Question:
Initially I have user input decimal numbers (0 - 15), and I will turn that into binary numbers.
Say these numbers are written into a text file, as shown in the picture. These numbers are arranged by the numbers of 1's. The dash - is used to separate different groups of 1.
I have to read this file, and compare strings of one group with the all the strings in the group below, i.e., Group 1 with all the strings in group 2, and group 2 - group 3.
The deal is that, only one column of 0 / 1 difference is allowed, and that column is replaced by letter t. If more than one column of difference is encountered, write none.
So say group 2, 0001 with group 3, 0011, only the second column is different. however, 0010 and 0101 are two columns of difference.
The result will be written into another file.....
At the moment, when I am reading these strings, I am using vector . I came across bitset. What is important is that I have to access the character one at a time, meaning I have break the vector into vector . But it seems like there could be easier way to do it.
I even thought about a hash table - linked-list. Having group 1 assigned to H[0]. Each comparison is done as H[current-group] with H[current_group+1]. But beyond the first comparison (comparing 1's and 0's), the comparison beyond that will not work under this hash-linked way. So I gave up on that.
'''
#include <iostream>
#include <fstream>
#include <vector>
#include <string>
#include <algorithm>
#include <iterator>
using namespace std;
int main() {
ifstream inFile("a.txt");
vector<string> svec;
copy(istream_iterator<string>(inFile), istream_iterator<string>(), back_inserter(svec));
copy(svec.begin(), svec.end(), ostream_iterator<string>(cout,"
"));
for(int i = 0; i < svec.size(); i++)
{
cout << svec[i] << " ";
}
inFile.close();
return 0;
}
'''
This is the sample code of writing it into a file....but like I said, the whole deal of vector seems impractical in my case....
Any help is appreciated. thanks
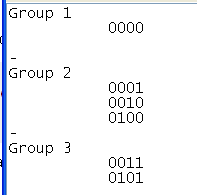
Answer: I don't understand your code snippet -- it looks like all it does is read in the input file into a vector of strings, which will then contain each whitespace-delimited word in a separate string, then write it back out in 2 different ways (once with words separated by '
', once with them separated by spaces).
It seems the main problem you're having is with reading and interpreting the file itself, as opposed to doing the necessary calculations -- right? That's what I hope this answer will help you with.
I think the line structure of the file is important -- right? In that case you would be better off using the <URL> Also you don't actually need to read all the lines into a vector, and then process them -- it's more efficient and actually easier to distill them down to numbers or bitsets as you go:
'''
vector<unsigned> last, curr; // An unsigned can comfortably hold 0-15
ifstream inf("a.txt");
while (true) {
string line;
getline(inf, line); // This is the group header: ignore it
while (getline(inf, line)) {
if (line == "-") {
break;
}
// This line contains a binary string: turn it into a number
// We ignore all characters that are not binary digits
unsigned val = 0;
for (int i = 0; i < line.size(); ++i) {
if (line[i] == '0' || line[i] == '1') {
val = (val << 1) + line[i] - '0';
}
}
curr.push_back(val);
}
// Either we reached EOF, or we saw a "-". Either way, compare
// the last 2 groups.
compare_them_somehow(curr, last); // Not doing everything for you ;)
last = curr; // Using swap() would be more efficient, but who cares
curr.clear();
if (inf) {
break; // Either the disk exploded, or we reached EOF, so we're done.
}
}
'''